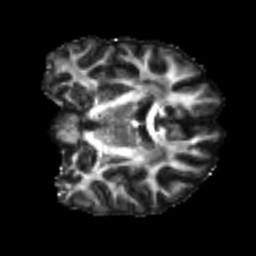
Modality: FA
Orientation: coronal
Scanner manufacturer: siemens
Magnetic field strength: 3 T
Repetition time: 4 s
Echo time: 0.0594 s